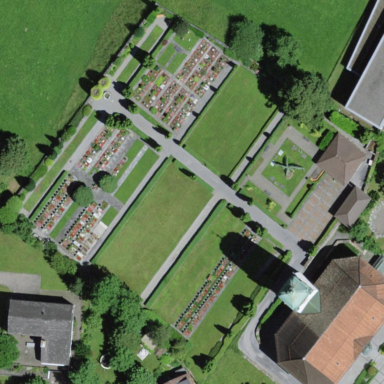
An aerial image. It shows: Cemetery.